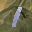
Label: 1